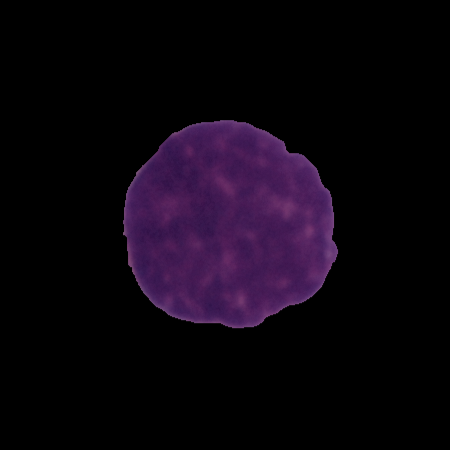
Label: cancer